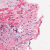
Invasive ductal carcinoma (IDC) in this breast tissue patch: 1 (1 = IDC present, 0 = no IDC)